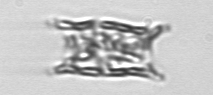
Label: Eucampia